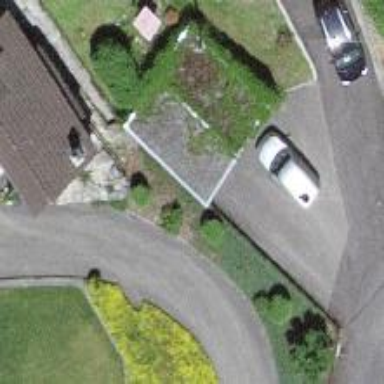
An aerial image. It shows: Garage building.